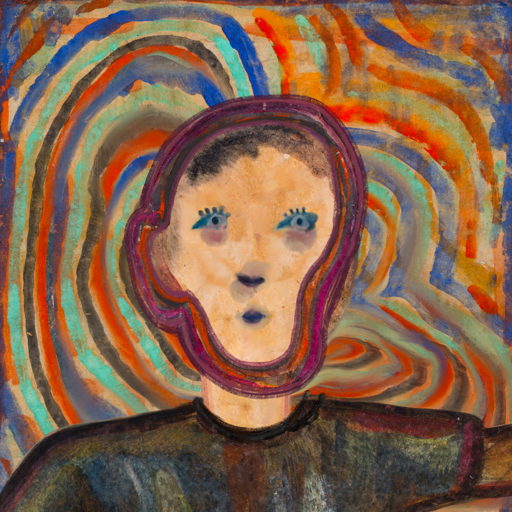
Background: Sisters, Head And Neck Front: Childish, Face Front: Hill_Girl, Bust: Mosgoul, Hair Front: Hypocrite, Head Accessory: Blank, Second Necklace: Blank, Necklace: Orphan, Baby: Blank